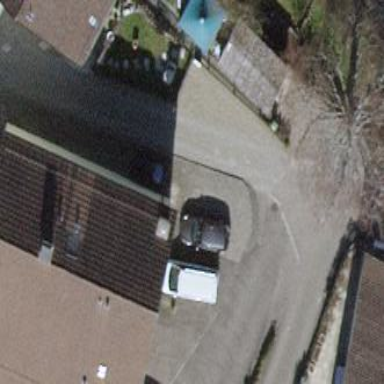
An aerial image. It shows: Building with tile roof.